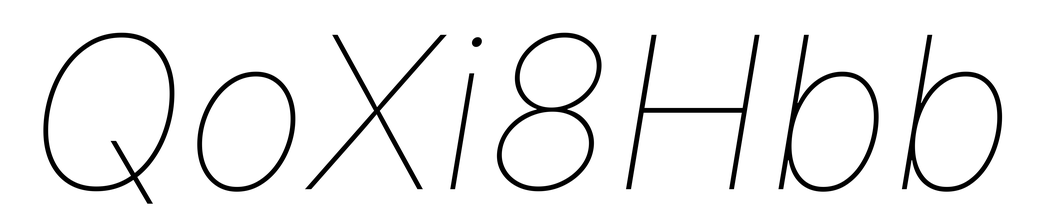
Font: Inter-Italic_Thin_Italic